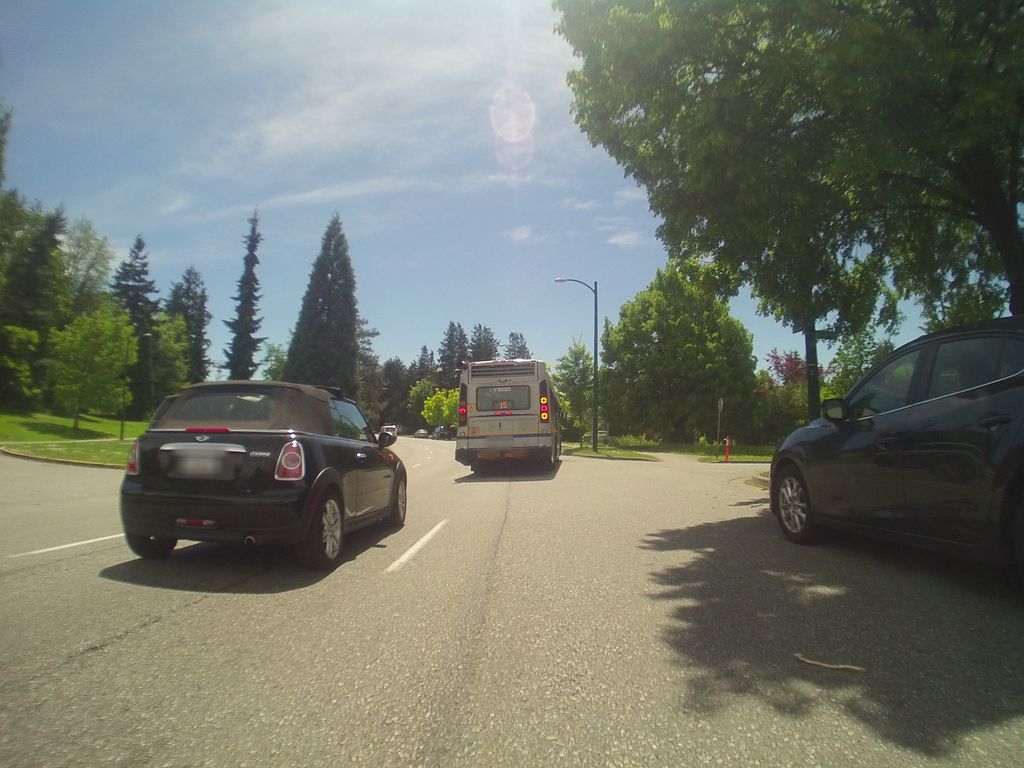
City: vancouver